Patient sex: M
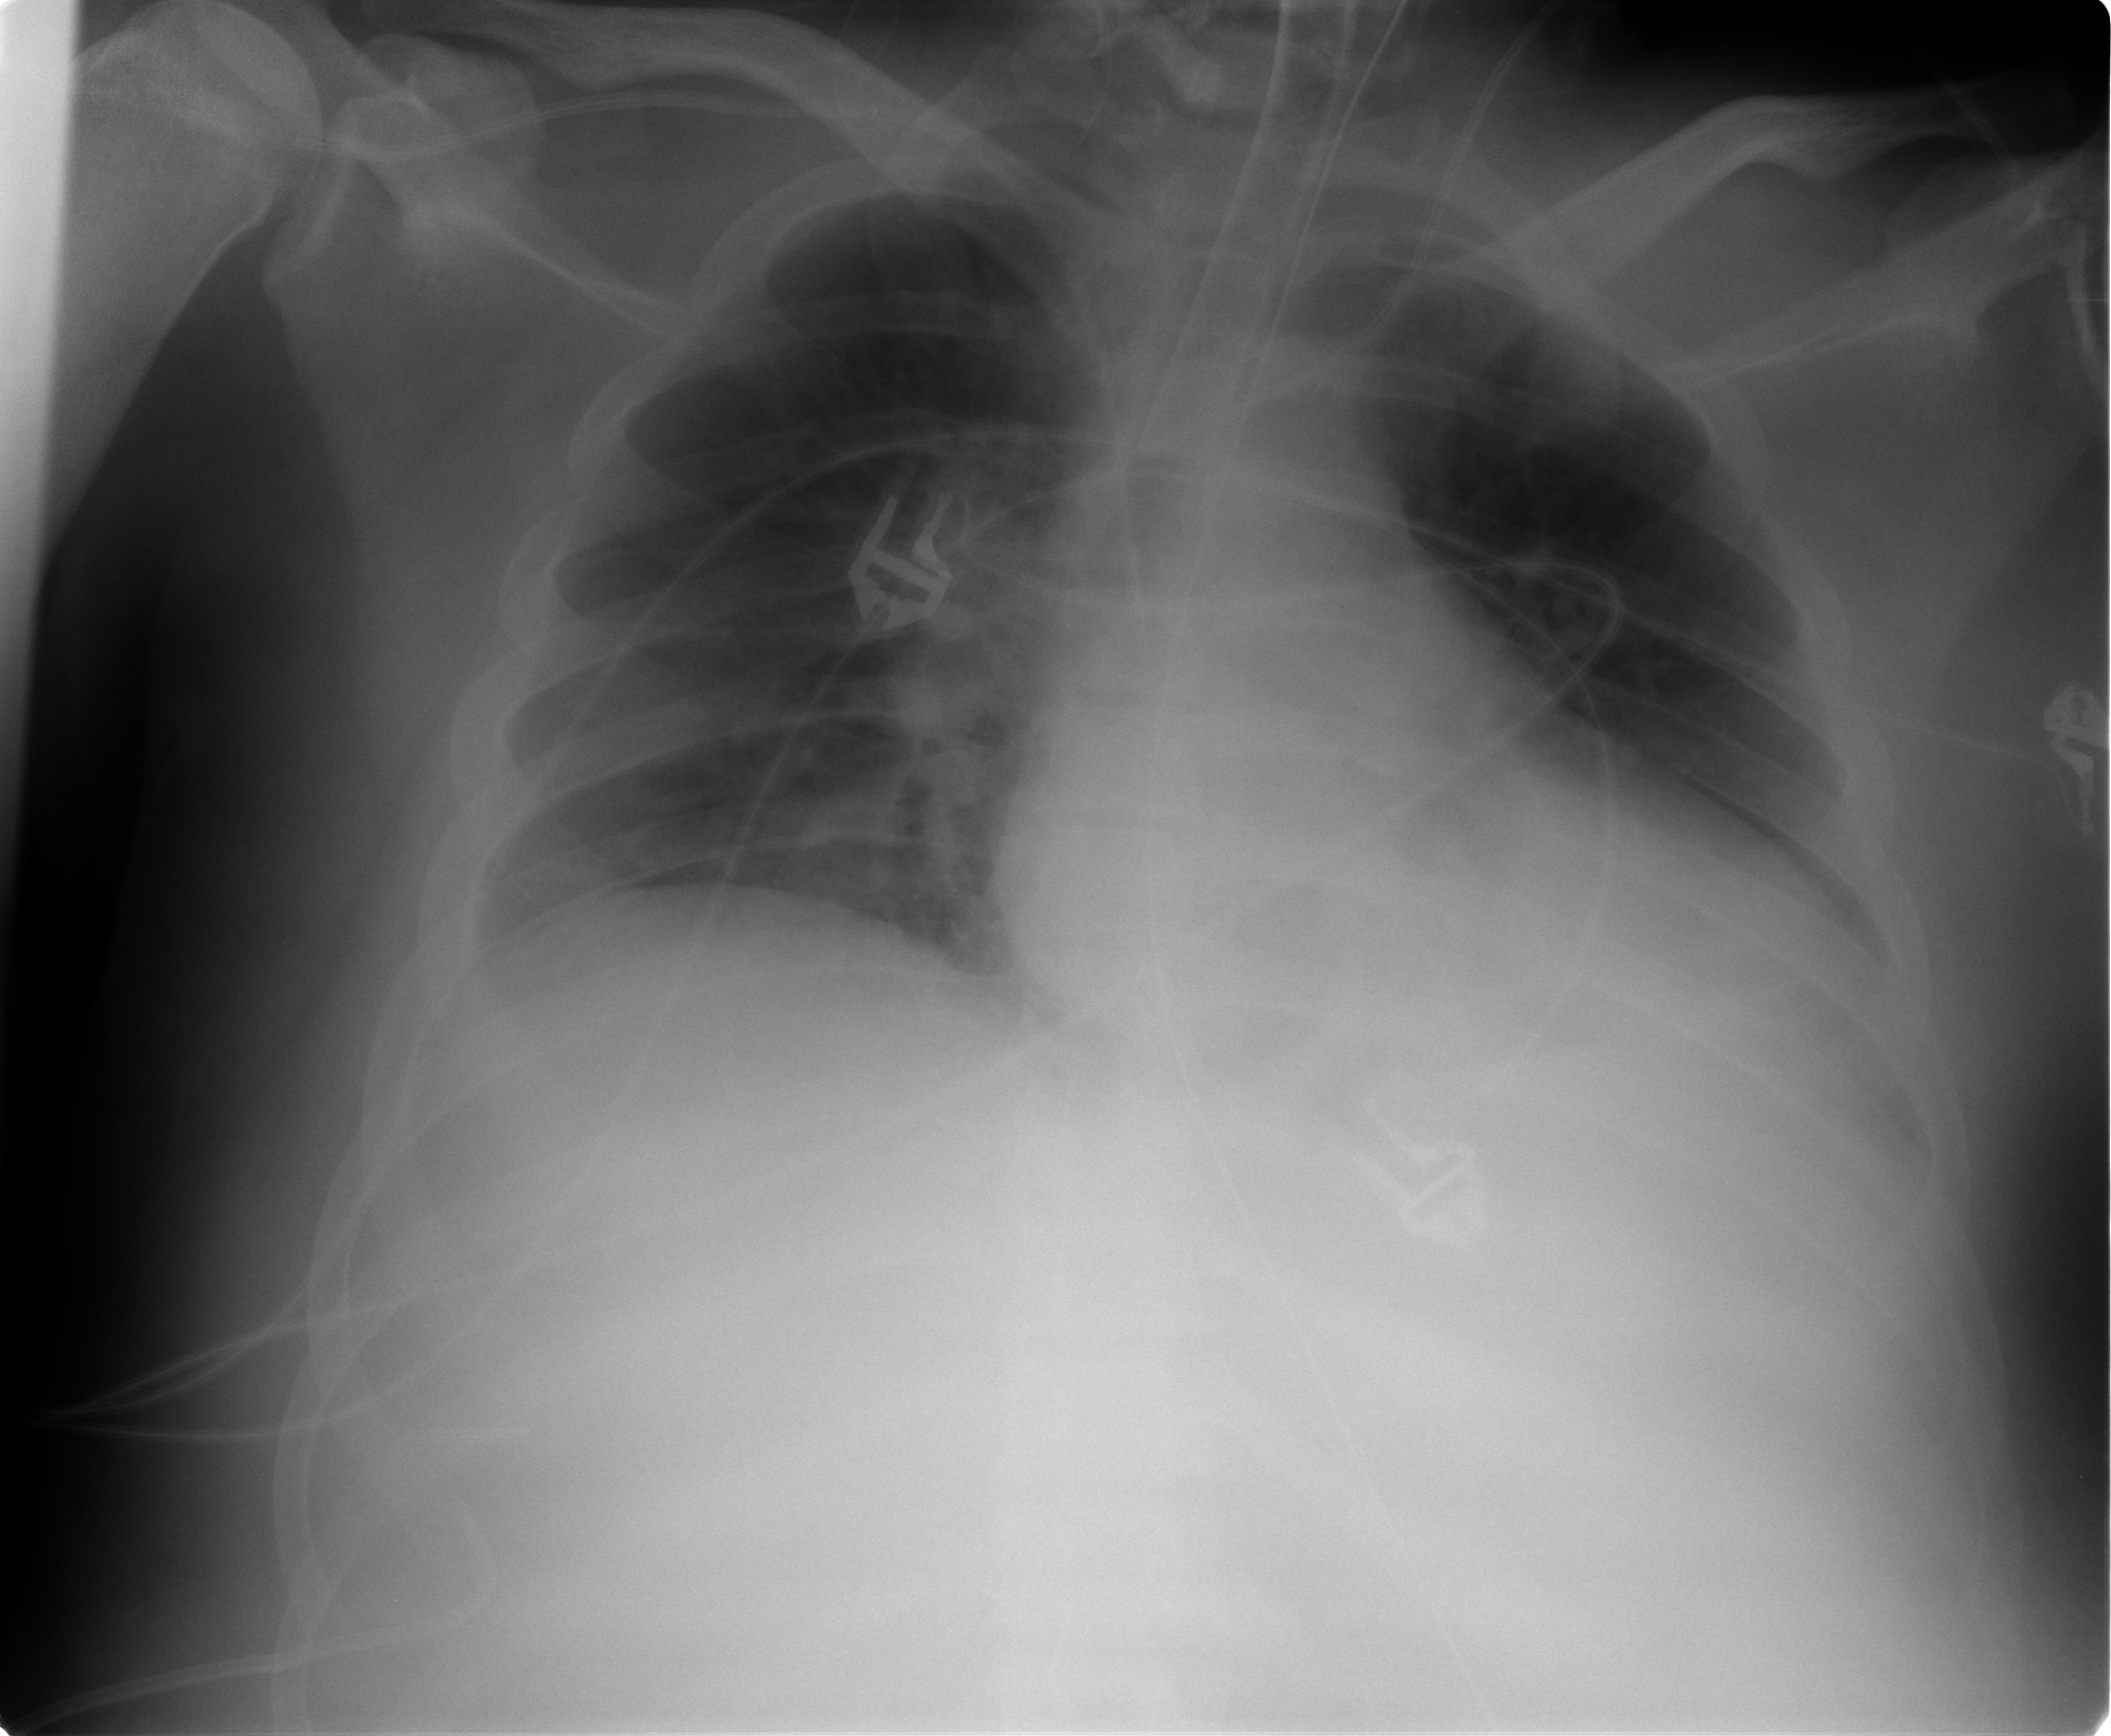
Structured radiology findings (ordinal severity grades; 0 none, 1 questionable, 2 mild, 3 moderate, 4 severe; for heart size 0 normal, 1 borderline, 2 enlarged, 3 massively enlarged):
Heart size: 3
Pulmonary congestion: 2
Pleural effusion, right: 0
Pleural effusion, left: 2
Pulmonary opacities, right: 0
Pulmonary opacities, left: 0
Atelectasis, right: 2
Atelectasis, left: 2